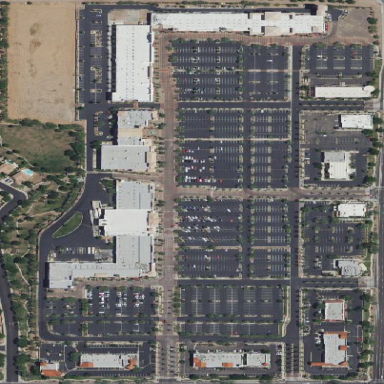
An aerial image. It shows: Retail area.